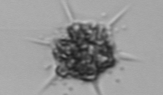
Label: Dictyocha